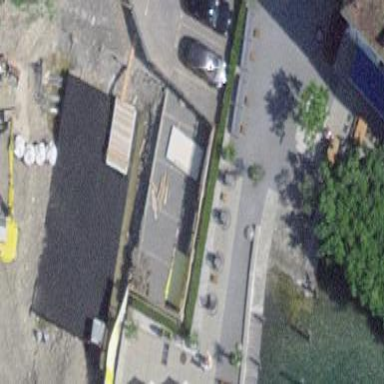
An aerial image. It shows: Parking available on the street side with pebblestone surface.